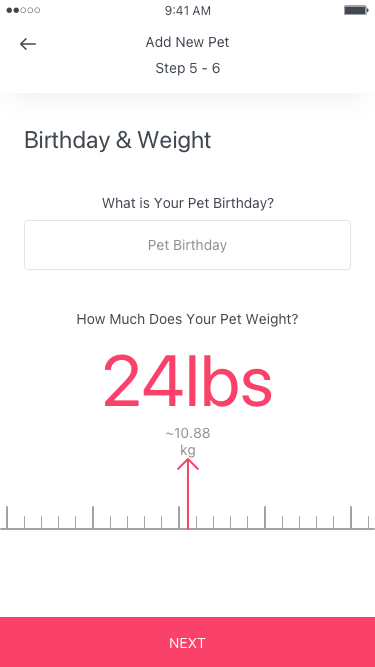
Text in this UI design:
How Much Does Your Pet Weight?
~14.5kg
32
Birthday & Weight
lbs